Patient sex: M
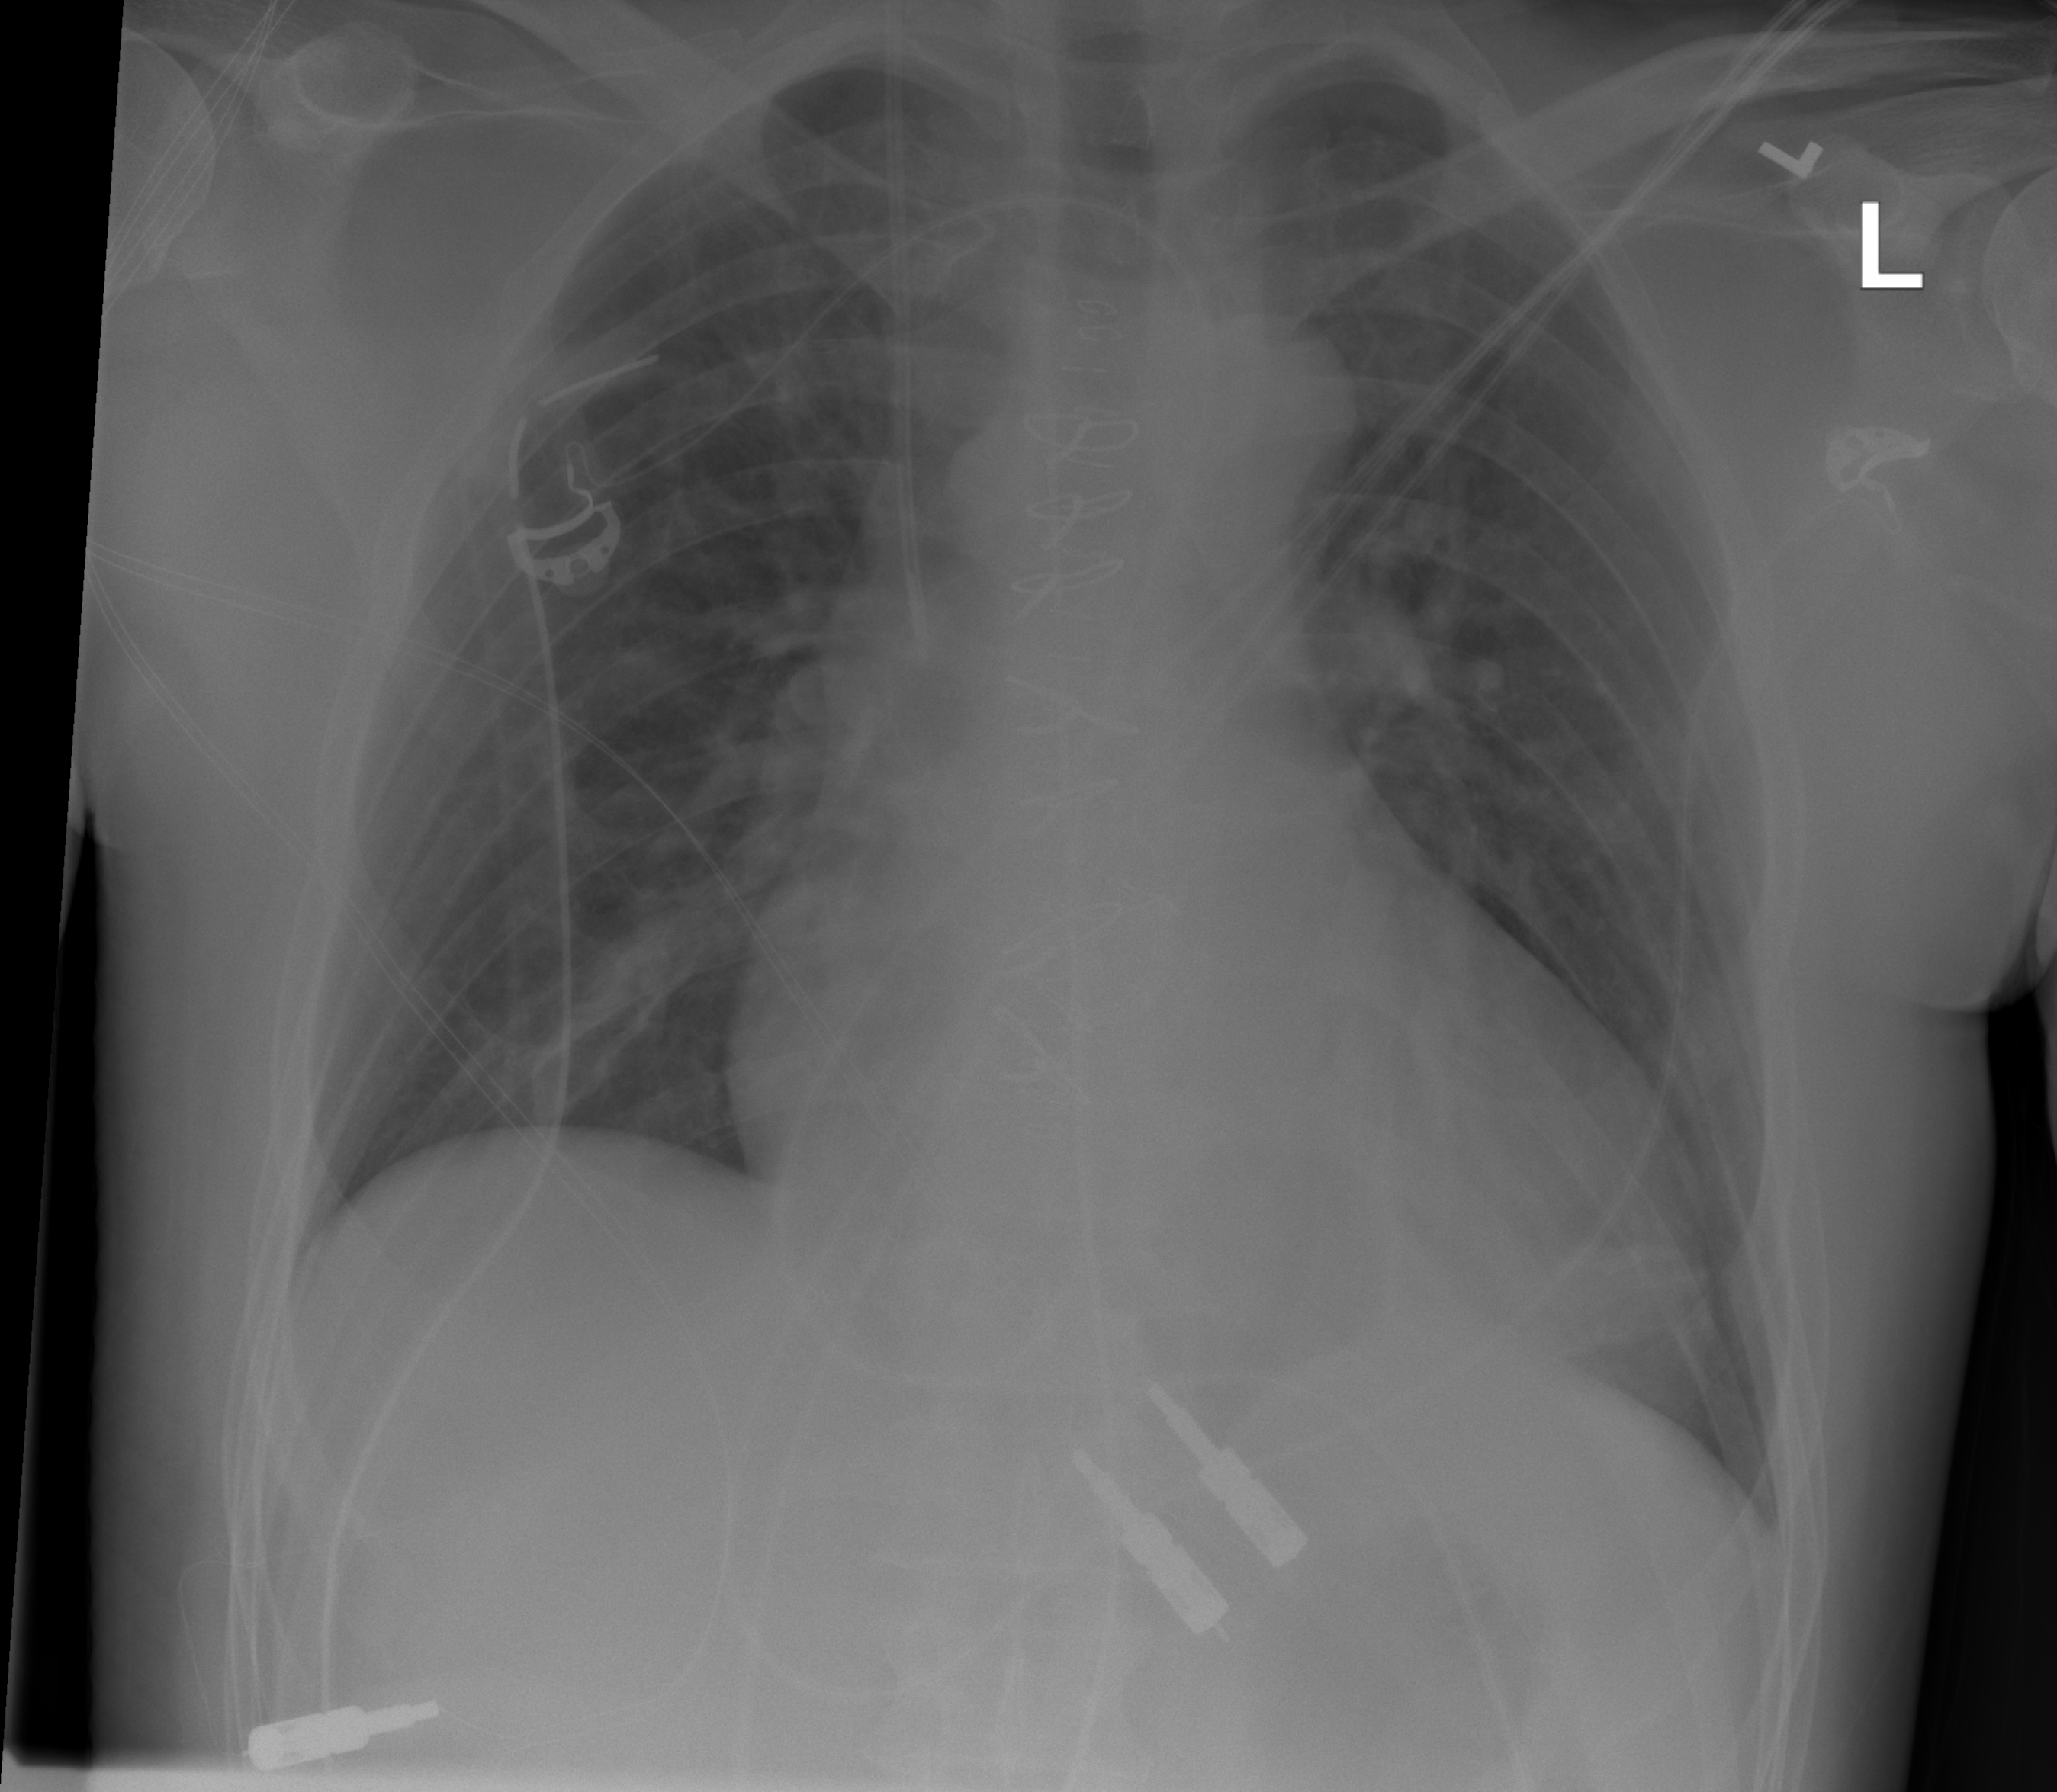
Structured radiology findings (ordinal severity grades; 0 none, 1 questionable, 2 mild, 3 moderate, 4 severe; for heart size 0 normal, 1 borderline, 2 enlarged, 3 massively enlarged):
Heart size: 2
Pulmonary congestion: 0
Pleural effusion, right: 0
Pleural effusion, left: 0
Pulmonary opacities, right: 1
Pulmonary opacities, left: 0
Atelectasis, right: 2
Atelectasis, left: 2